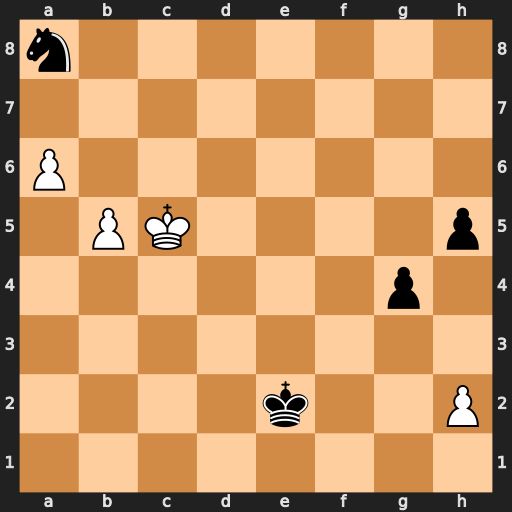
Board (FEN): n7/8/P7/1PK4p/6p1/8/4k2P/8
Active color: w
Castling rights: -
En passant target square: -
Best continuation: b6 g3 hxg3